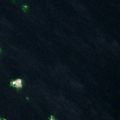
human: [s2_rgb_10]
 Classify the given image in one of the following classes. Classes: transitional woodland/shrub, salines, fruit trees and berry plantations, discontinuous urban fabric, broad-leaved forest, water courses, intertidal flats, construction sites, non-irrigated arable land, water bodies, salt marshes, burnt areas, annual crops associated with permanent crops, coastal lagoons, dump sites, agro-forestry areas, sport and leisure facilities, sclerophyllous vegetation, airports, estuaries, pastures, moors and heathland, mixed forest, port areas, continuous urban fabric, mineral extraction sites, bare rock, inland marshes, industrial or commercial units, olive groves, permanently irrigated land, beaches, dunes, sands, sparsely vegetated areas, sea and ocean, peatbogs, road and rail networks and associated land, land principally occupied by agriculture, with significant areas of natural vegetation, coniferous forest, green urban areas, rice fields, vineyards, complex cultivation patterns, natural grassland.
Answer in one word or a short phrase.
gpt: sea and ocean